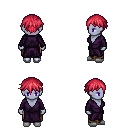
a pixel art fantasy rpg character, female body template, dark elf, purple skin, purple robe, robe skirt, ruby red short bangs hairstyle, white slippers, four views (front, back, left, right), 2x2 character sprite sheet, small pixel art, hard edges, no anti-aliasing